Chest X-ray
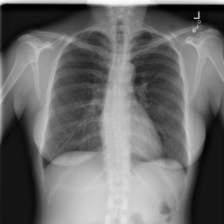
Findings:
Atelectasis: negative
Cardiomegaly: negative
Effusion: negative
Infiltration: negative
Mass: negative
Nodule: negative
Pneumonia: negative
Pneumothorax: negative
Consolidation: negative
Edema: negative
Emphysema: negative
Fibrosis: negative
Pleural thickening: negative
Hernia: negative